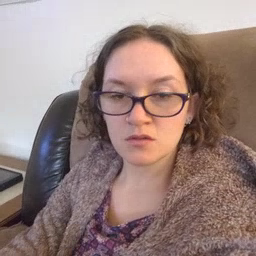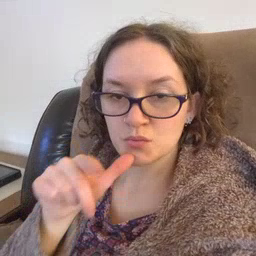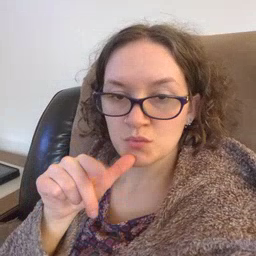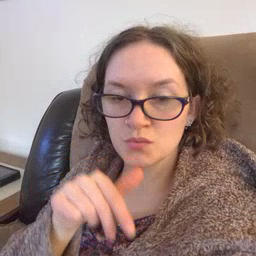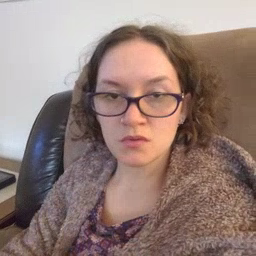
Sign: who